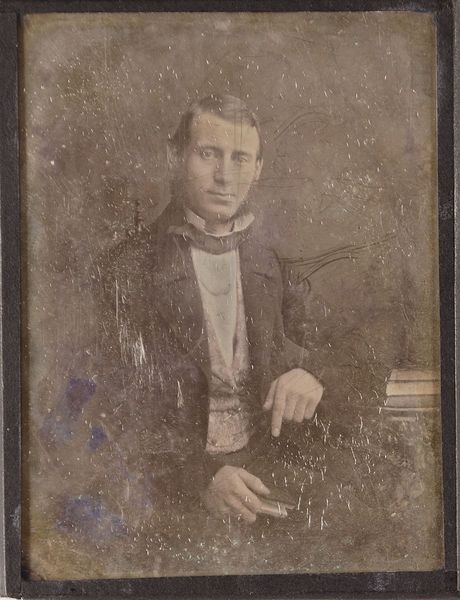
Titel: Unbekannter Mann
Standort: Hamburg
Institution: Museum für Kunst und Gewerbe Hamburg
Schlagwörter: mann, hut, tisch, alt, anzug, rahmen, bild, portrait, figur, haare, bilderrahmen, foto, fotografie, photographie, photo, flecken, lichtbild, daguerreotypie, qualität, bildwerke, angewandte und bildende kunst, hessische systematik, porträt, porträtfotografie, porträtphotographie, hüftbild, buch, quaddrat, wualität